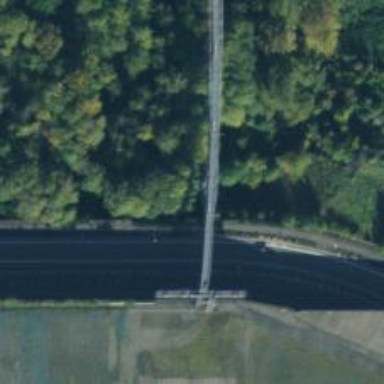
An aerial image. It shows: Footway bridge.